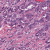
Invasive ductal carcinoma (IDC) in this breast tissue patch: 1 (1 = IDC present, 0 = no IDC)